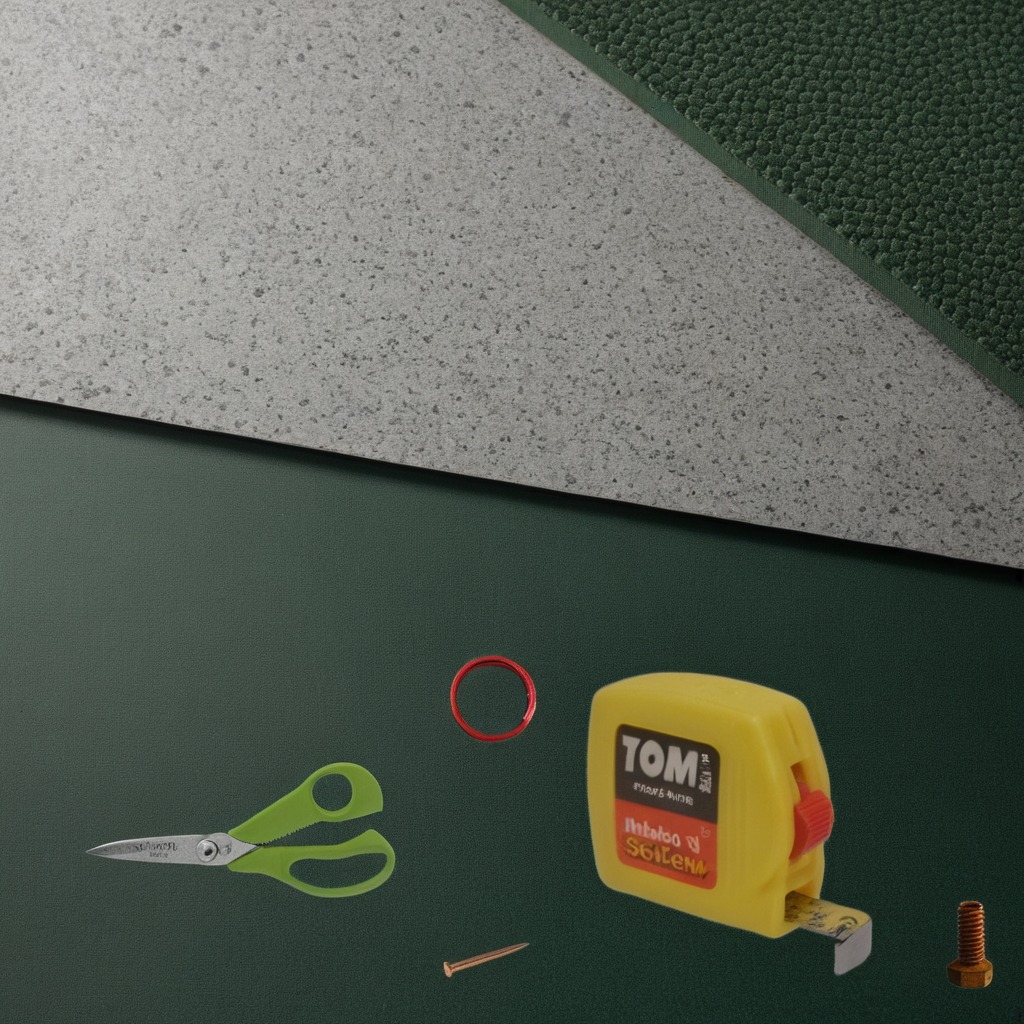
A rubber Oring, a measuring tape, a metal machine screw, an iron nail, and a pair of scissors are lying on the clean granite tabletop covered with a green rubber mat inside a workshop under bright overhead lighting crisp shadows high clarity worn but beneath the mat.